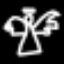
Label: angel